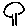
Label: tree